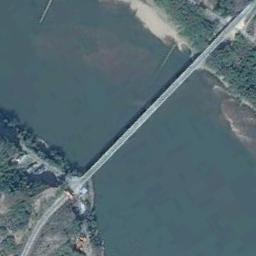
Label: bridge